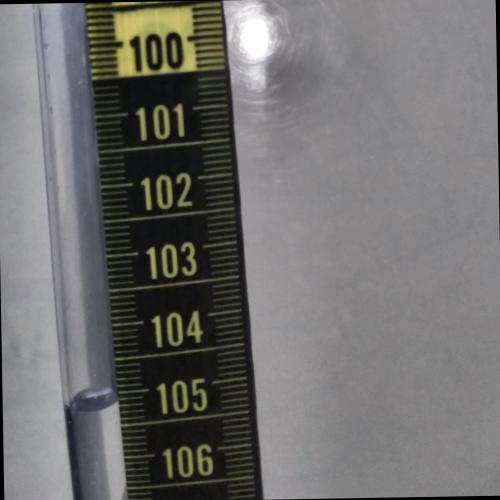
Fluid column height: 105.1 cm